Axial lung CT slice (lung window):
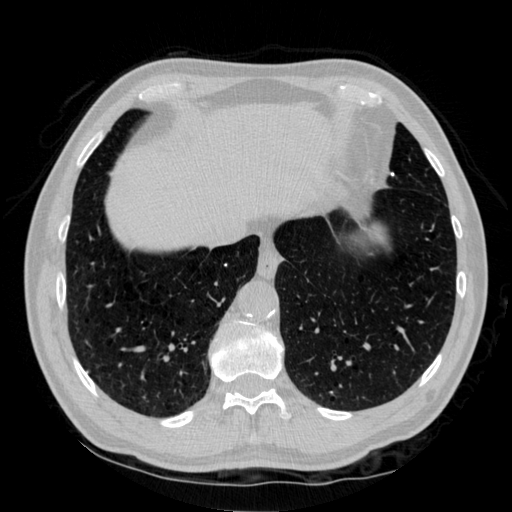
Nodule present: no